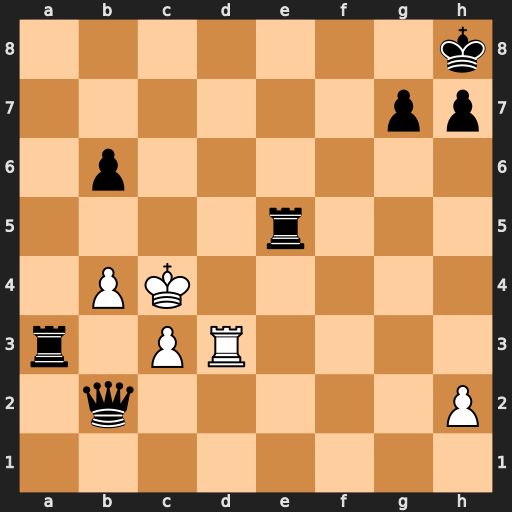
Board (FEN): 7k/6pp/1p6/4r3/1PK5/r1PR4/1q5P/8
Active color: w
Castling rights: -
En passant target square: -
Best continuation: Rd8+ Re8 Rxe8#